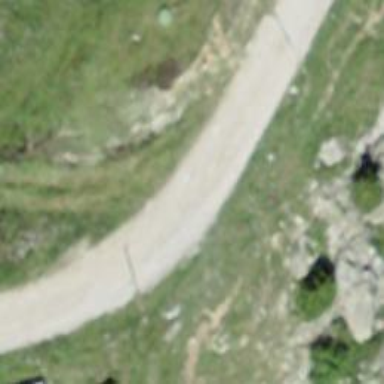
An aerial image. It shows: Downhill track with grade2 surface.